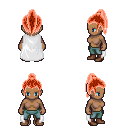
a pixel art fantasy rpg character, female body template, human, dark skin, white cape, teal pants, red long topknot hairstyle, brown shoes, four views (front, back, left, right), 2x2 character sprite sheet, small pixel art, hard edges, no anti-aliasing